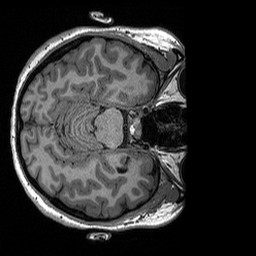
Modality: T1w
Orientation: axial
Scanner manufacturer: siemens
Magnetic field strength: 3 T
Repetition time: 2.3 s
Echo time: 0.00298 s